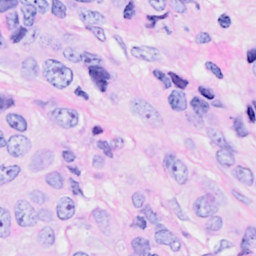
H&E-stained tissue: Breast